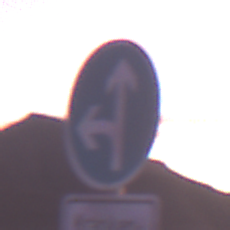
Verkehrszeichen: VorgeschriebeneFahrtrichtungGeradeausOderLinks
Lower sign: BesondereFahrzeugeUndTransportgueter4
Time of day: Dawn
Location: Outdoor (Nature)
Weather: PartlyCloudy
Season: NotSpecified
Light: Natural